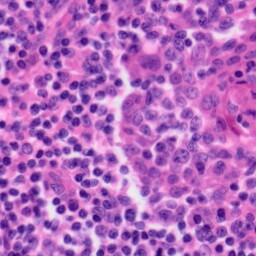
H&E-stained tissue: Tonsil